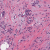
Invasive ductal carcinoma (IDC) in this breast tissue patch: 1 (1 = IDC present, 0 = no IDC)